Question:
In this picture I am trying to get the image to take up the whole top and bottom area that is black. I looked into these links here but I am just not having any luck so far:
<URL>
<URL>
<URL>
The code:
MainActivity:
'''
// Add the Tabs/////////////////////////////////////////////
th = (TabHost) findViewById(R.id.tabhost);
th.setup();
specs = th.newTabSpec("tag1");
specs.setContent(R.id.tab1);
specs.setIndicator("", getResources().getDrawable(R.drawable.b_news));
th.addTab(specs);
specs = th.newTabSpec("tag2");
specs.setContent(R.id.tab2);
specs.setIndicator("Library");
th.addTab(specs);
specs = th.newTabSpec("tag3");
specs.setContent(R.id.tab3);
specs.setIndicator("Community");
th.addTab(specs);
'''
main_activity.xml
'''
<RelativeLayout xmlns:android="http://schemas.android.com/apk/res/android"
xmlns:tools="http://schemas.android.com/tools"
android:layout_width="match_parent"
android:layout_height="match_parent" >
<TabHost
android:id="@+id/tabhost"
android:layout_width="match_parent"
android:layout_height="match_parent"
android:layout_alignParentLeft="true"
android:layout_alignParentTop="true" >
<LinearLayout
android:layout_width="match_parent"
android:layout_height="match_parent"
android:orientation="vertical" >
<FrameLayout
android:id="@android:id/tabcontent"
android:layout_width="match_parent"
android:layout_height="wrap_content"
android:layout_weight="1"
android:background="#ffffff" >
<LinearLayout
android:id="@+id/tab1"
android:layout_width="match_parent"
android:layout_height="match_parent">
<WebView
android:id="@+id/webView1"
android:layout_width="match_parent"
android:layout_height="match_parent" />
</LinearLayout>
<LinearLayout
android:id="@+id/tab2"
android:layout_width="match_parent"
android:layout_height="match_parent"
android:background="#000000" >
<ListView
android:id="@+id/libraryListView"
android:layout_width="match_parent"
android:layout_height="wrap_content"
android:layout_weight="1"
tools:ignore="InefficientWeight" >
</ListView>
</LinearLayout>
<LinearLayout
android:id="@+id/tab3"
android:layout_width="match_parent"
android:layout_height="match_parent"
android:background="#000000" >
<ListView
android:id="@+id/communityListView"
android:layout_width="match_parent"
android:layout_height="wrap_content"
android:layout_weight="1"
tools:ignore="InefficientWeight" >
</ListView>
</LinearLayout>
</FrameLayout>
<TabWidget
android:id="@android:id/tabs"
android:layout_width="match_parent"
android:layout_height="wrap_content"
android:layout_marginBottom="-4dp"
android:layout_weight="0" >
</TabWidget>
</LinearLayout>
</TabHost>
</RelativeLayout>
'''
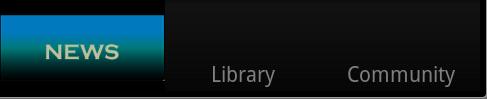
Answer: The answer was in the links I provided. I just needed to look a little bit more into it.